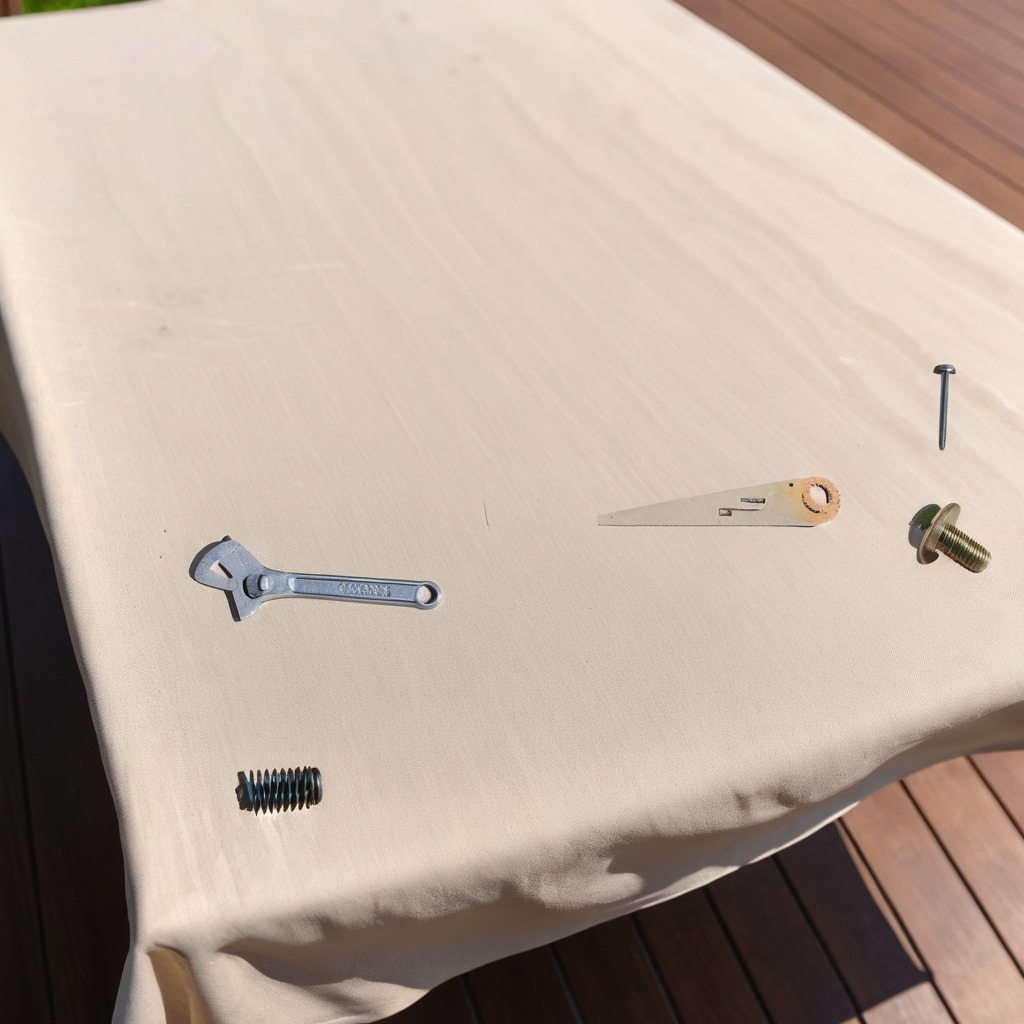
A machine screw, an iron nail, a coiled metal spring, a handheld metal saw, and a wrench are lying on the wooden table in an outdoor workshop during daytime bright natural light soft shadows worn but beneath the cloth.